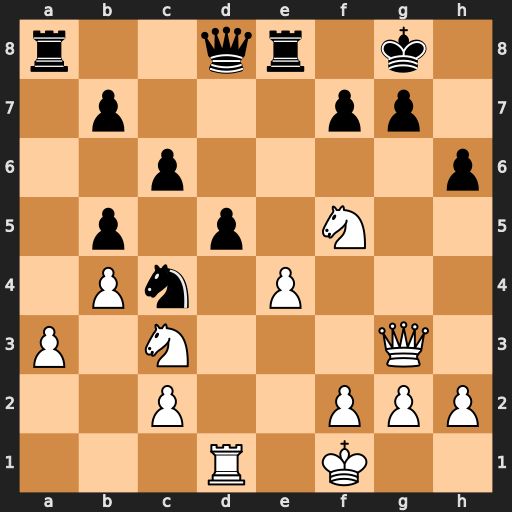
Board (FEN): r2qr1k1/1p3pp1/2p4p/1p1p1N2/1Pn1P3/P1N3Q1/2P2PPP/3R1K2
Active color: w
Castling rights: -
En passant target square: -
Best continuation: Qxg7#